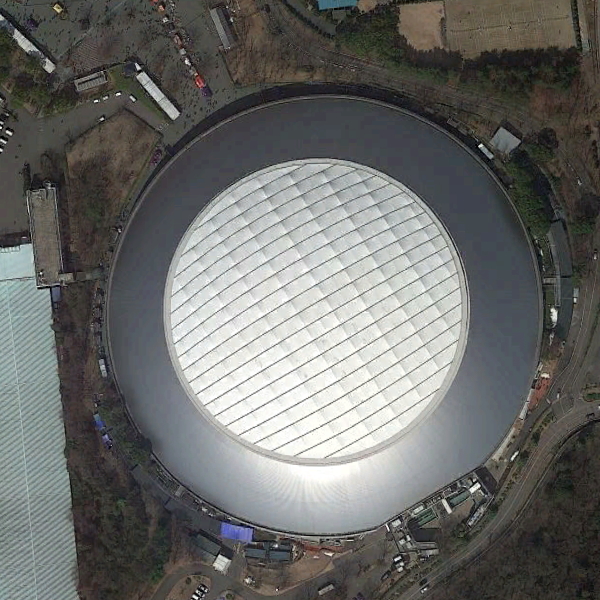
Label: Center